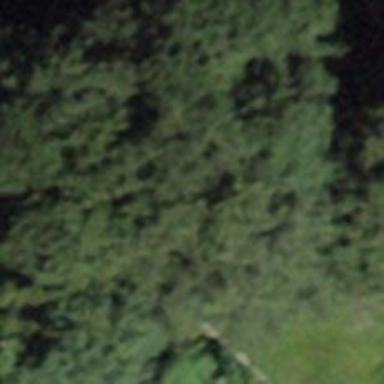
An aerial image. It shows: Grass path.